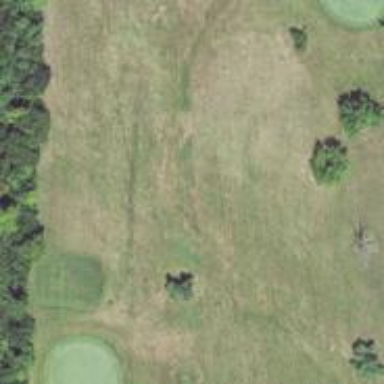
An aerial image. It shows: Well-maintained grassy area designated for golfing. It is mown fairway used for the sport of golf.